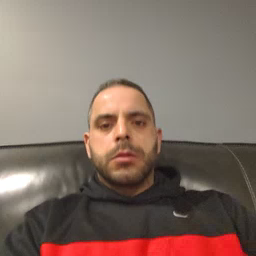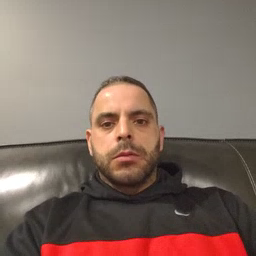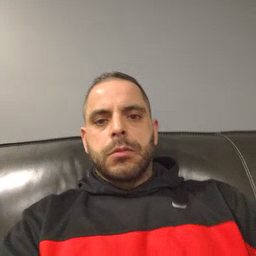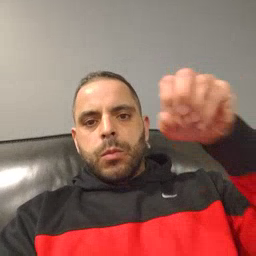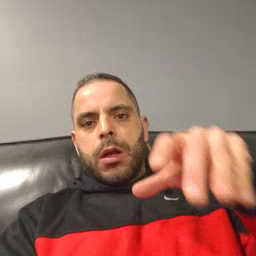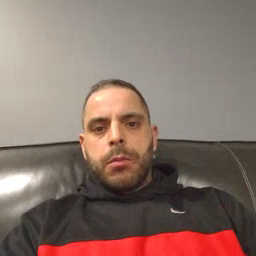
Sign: drop